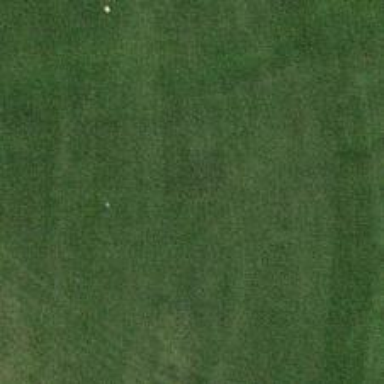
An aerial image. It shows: Golf hole.